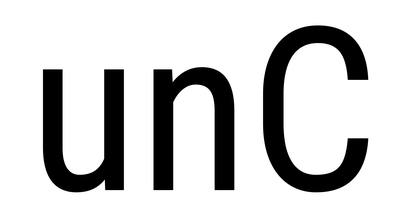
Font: Roboto_Condensed_Regular